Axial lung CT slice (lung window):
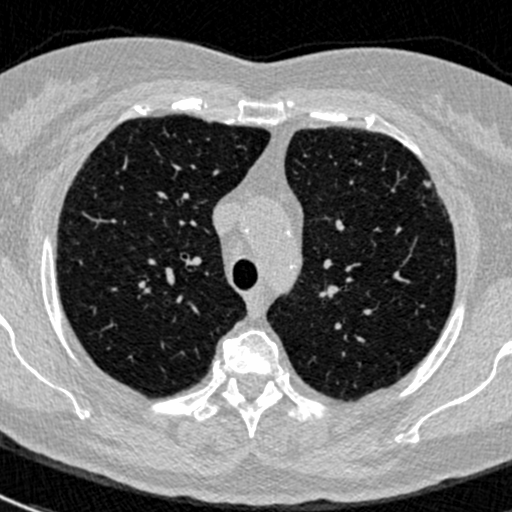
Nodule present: no